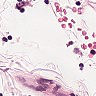
Metastatic tissue present: no